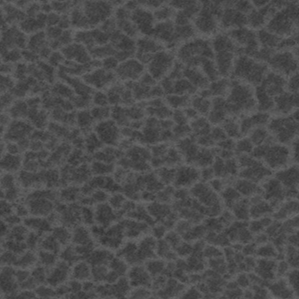
Label: frost